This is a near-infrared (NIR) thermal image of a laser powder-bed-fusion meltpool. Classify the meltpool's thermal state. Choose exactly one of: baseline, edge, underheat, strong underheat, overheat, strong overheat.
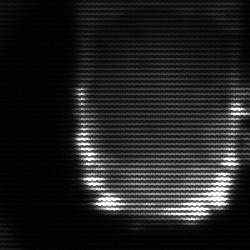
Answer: baseline